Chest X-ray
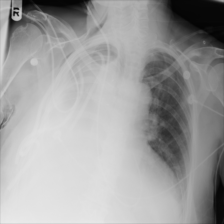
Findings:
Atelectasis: negative
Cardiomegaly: negative
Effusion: positive
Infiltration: negative
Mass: negative
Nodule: negative
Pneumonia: negative
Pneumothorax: negative
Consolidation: negative
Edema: negative
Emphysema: negative
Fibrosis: negative
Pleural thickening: negative
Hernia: negative